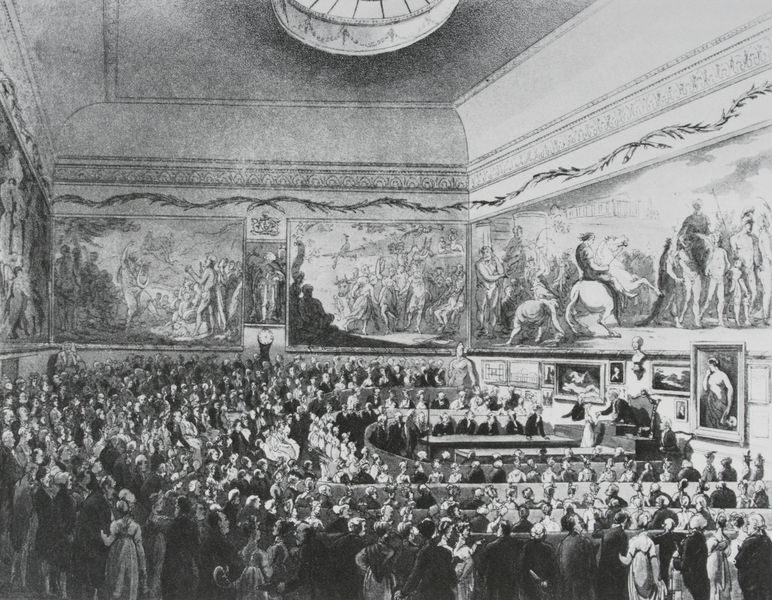
Titel: The Great Room of the Society for the Encouragement of Arts
Künstler: Augustus Charles Pugin
Schlagwörter: gemälde, frauen, menschen, fenster, grau, männer, raum, schwarz, skizze, tisch, tische, weiss, zeichnung, zimmer, menge, versammlung, gericht, richter, wand, innenraum, redner, decke, publikum, pferde, reiter, saal, kuppel, thron, wandgemälde, uhr, stich, politik, schwarzweiß, zeremonie, menschenmenge, bänke, girlanden, fries, versteigerung, fresko, empire, bemalung, wandbild, kupferstich, zuhörer, parlament, sitzplätze, versailles, festsaal, sitzung, sall, tapeten, ballhaus, wandfries, vorsitz, menege, gremium, gerichtshof